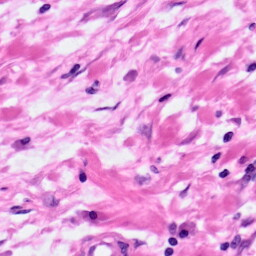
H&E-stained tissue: Pancreatic